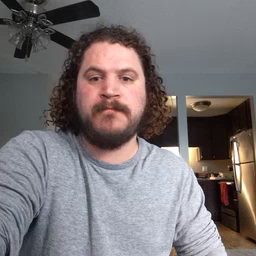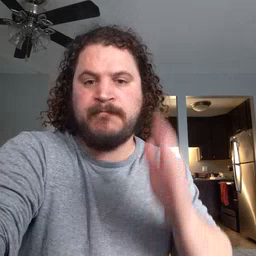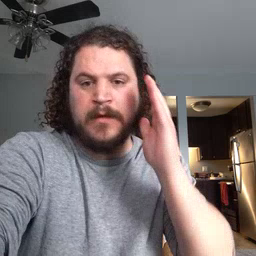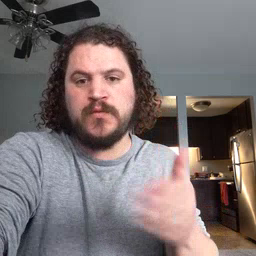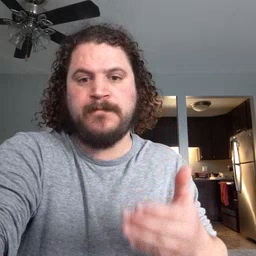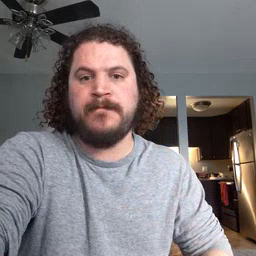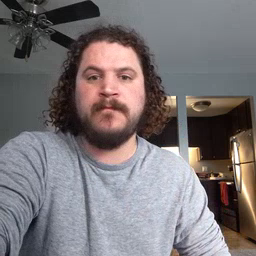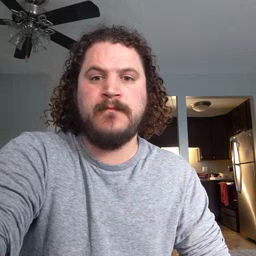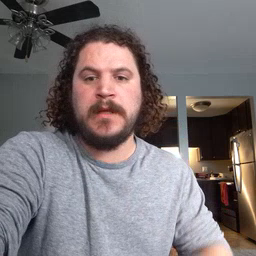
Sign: bedroom